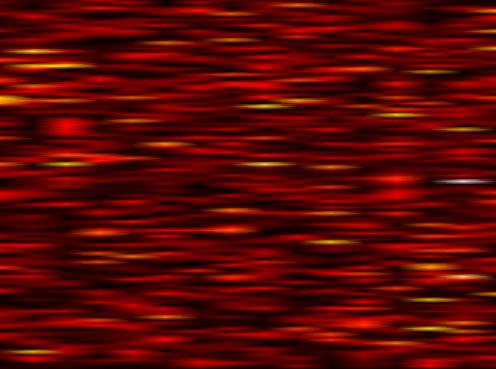
Label: FBMC